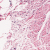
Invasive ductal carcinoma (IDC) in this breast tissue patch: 1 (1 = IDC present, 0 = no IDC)